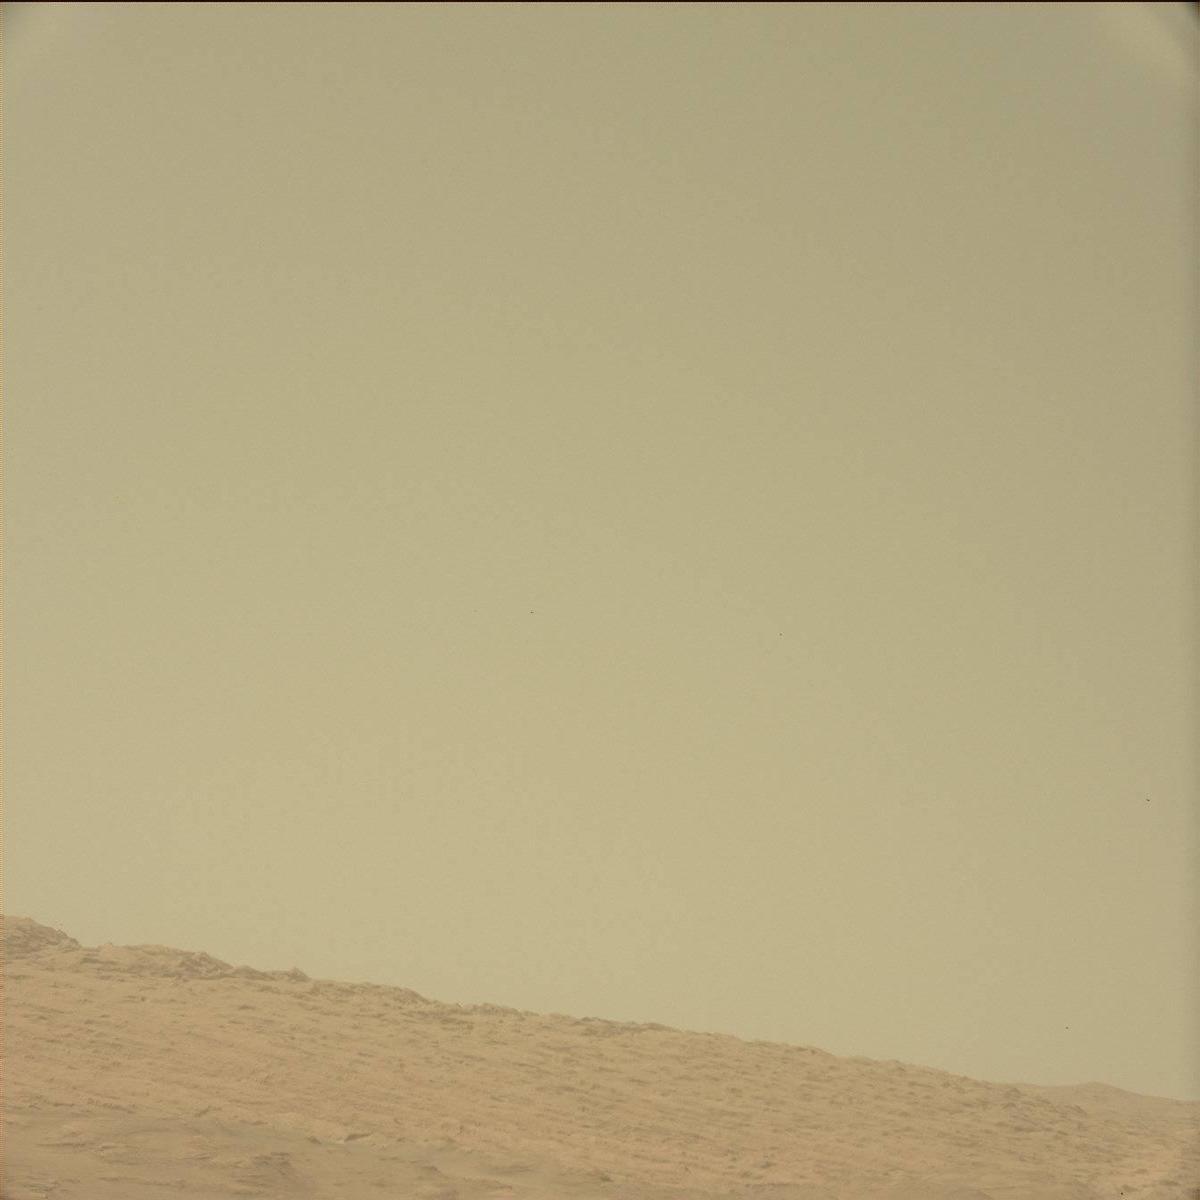
Terrain classes present: Ridge, Sky